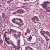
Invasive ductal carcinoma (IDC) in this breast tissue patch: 1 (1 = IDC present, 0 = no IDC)